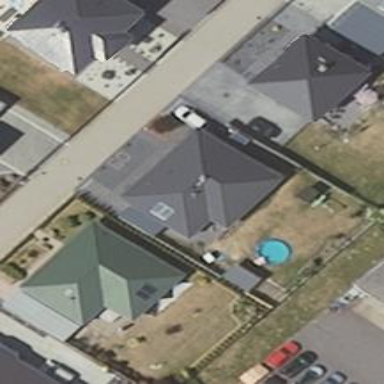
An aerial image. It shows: Simple house.